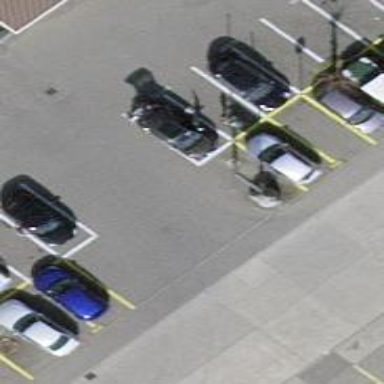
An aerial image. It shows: Road serving as parking aisle.